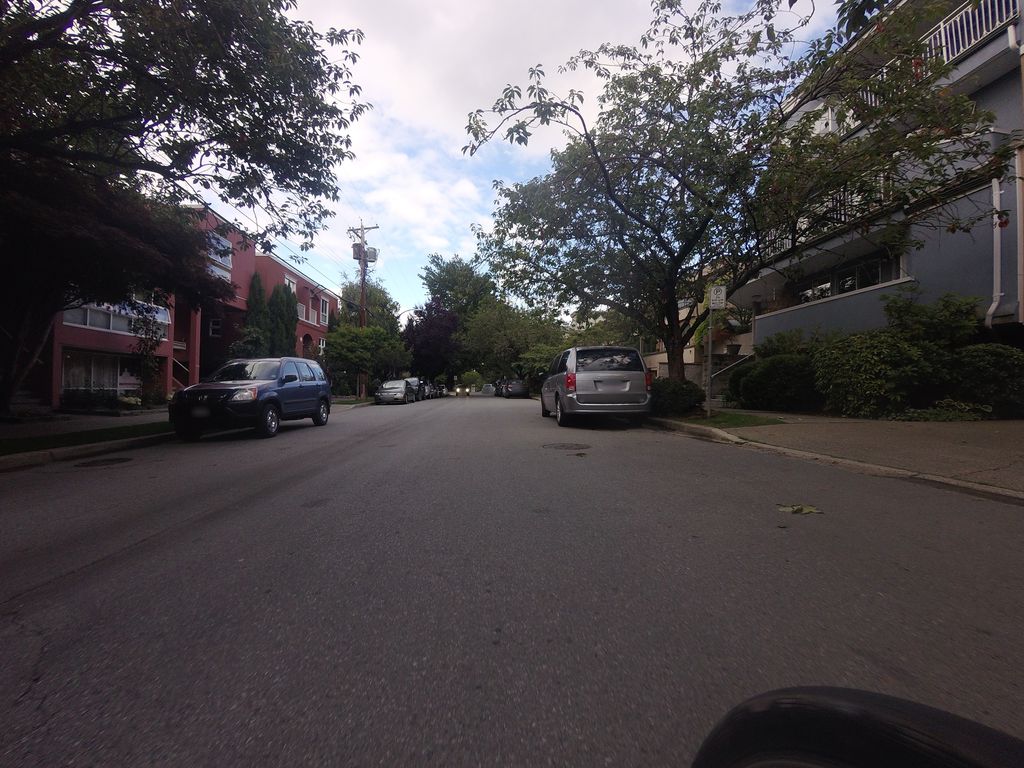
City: vancouver